The trace is the raw vibration amplitude of a rotating bearing as a function of time. Classify the bearing condition as one of: normal, inner_race, outer_race, ball.
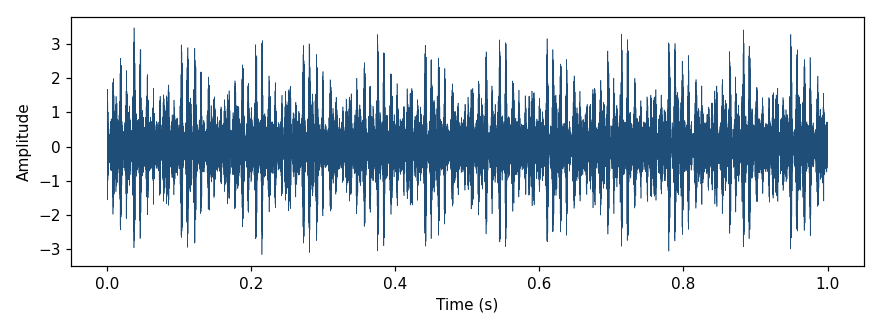
Answer: outer_race